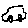
Label: car